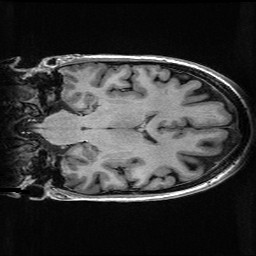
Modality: T1w
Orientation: coronal
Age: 30
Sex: male